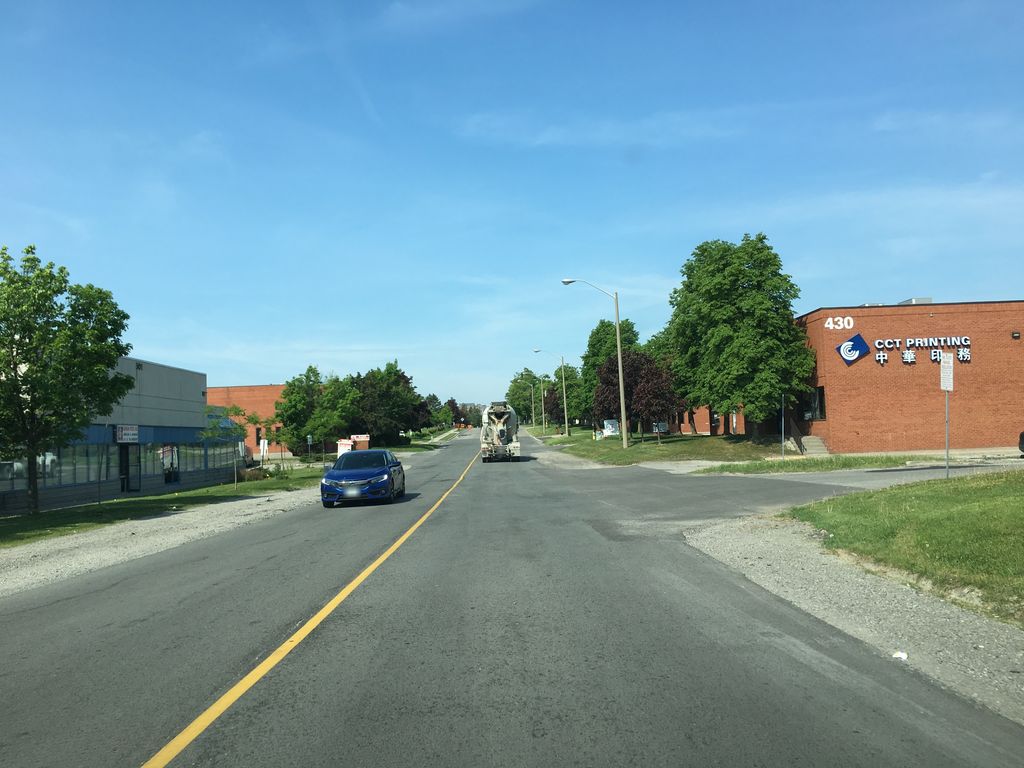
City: toronto